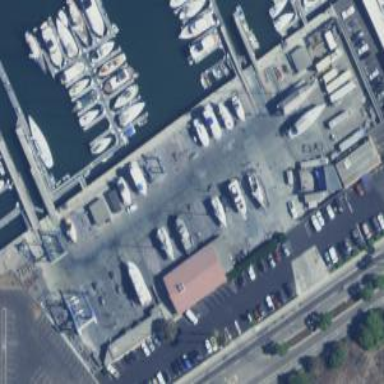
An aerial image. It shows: Boat storage facility.